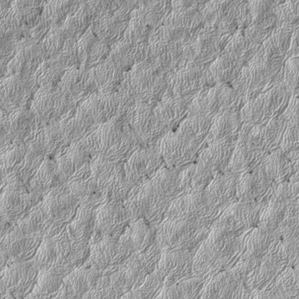
Label: frost